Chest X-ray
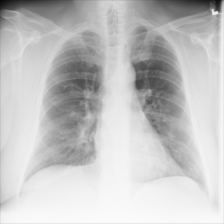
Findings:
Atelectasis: negative
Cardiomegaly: negative
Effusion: negative
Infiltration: negative
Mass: negative
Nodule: positive
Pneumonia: negative
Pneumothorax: negative
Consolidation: negative
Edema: negative
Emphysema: negative
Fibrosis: negative
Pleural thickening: negative
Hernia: negative